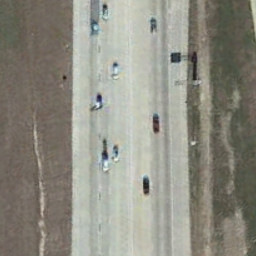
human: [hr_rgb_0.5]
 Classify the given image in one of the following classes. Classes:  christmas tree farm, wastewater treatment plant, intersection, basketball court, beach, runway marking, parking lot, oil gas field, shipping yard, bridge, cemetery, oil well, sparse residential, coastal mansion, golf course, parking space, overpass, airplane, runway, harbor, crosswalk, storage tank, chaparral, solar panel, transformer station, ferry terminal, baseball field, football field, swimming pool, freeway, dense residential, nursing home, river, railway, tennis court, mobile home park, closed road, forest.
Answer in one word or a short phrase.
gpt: freeway